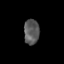
Tissue: skin
Cell type: Epithelial cells
Senescence score: 0.2838
Nuclear area (px): 376
Mean DAPI intensity: 90.372